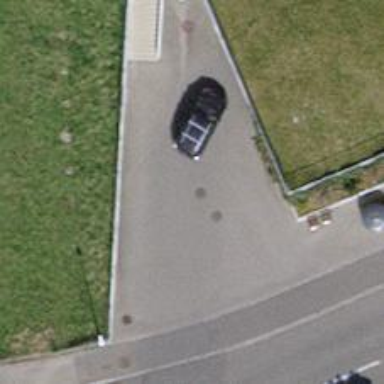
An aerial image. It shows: Road serving as parking aisle.